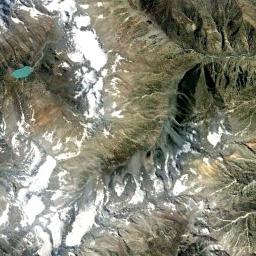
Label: snowberg